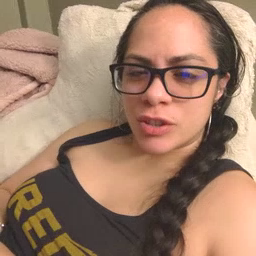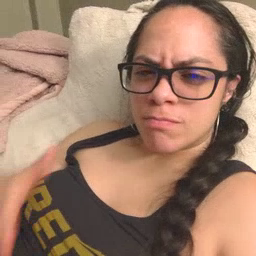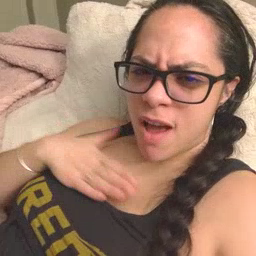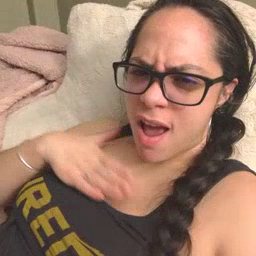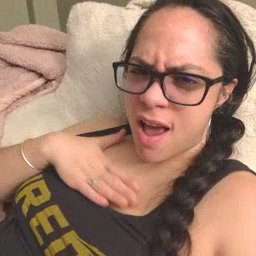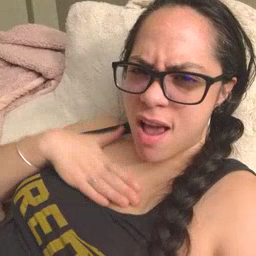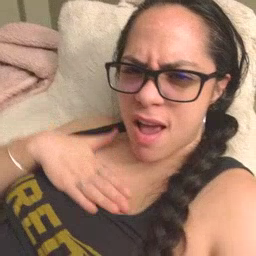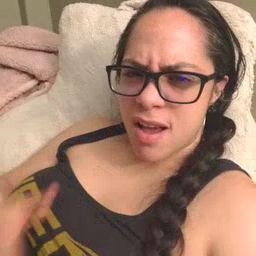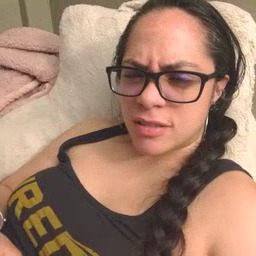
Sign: minemy